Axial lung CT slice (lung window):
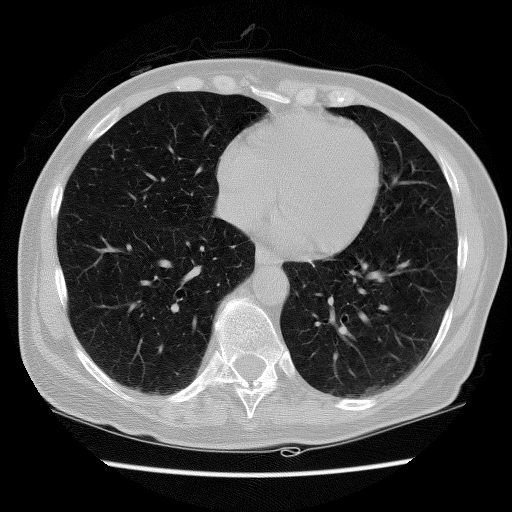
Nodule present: no